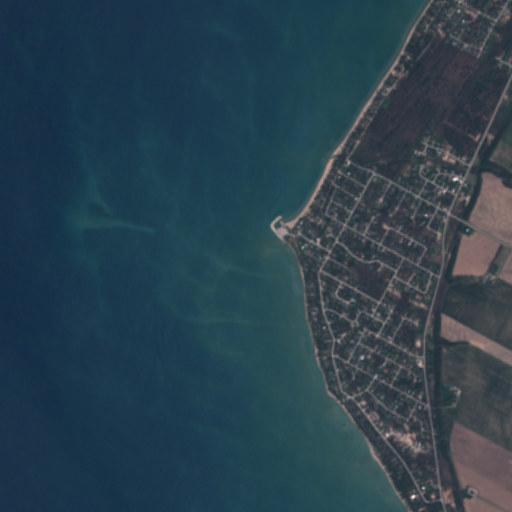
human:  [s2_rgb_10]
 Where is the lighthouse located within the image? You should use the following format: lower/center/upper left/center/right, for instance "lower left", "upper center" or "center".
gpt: The lighthouse is located in the center of the image.
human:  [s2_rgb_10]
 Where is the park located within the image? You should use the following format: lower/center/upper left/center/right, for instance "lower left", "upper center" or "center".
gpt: The park is located in the right of the image.
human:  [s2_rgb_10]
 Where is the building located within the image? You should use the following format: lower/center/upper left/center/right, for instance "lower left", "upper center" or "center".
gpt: The building is located in the lower right of the image.
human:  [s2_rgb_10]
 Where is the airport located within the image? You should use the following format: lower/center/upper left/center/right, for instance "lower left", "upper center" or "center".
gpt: There is no airport in the image.